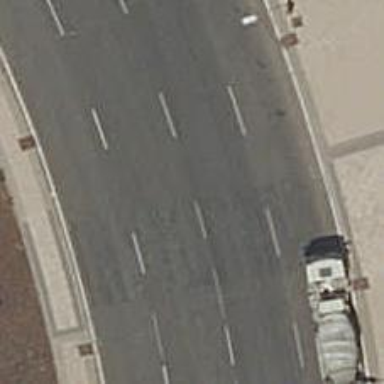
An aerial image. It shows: Tertiary road with asphalt surface leading to roundabout.